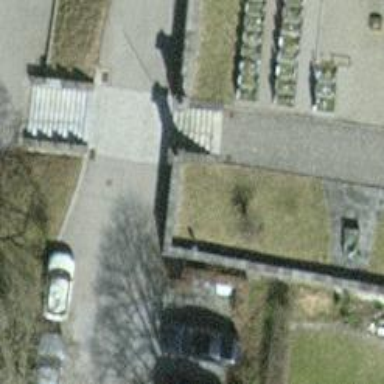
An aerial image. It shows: Wall barrier.